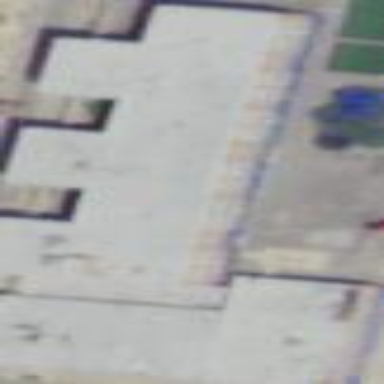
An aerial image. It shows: School building.